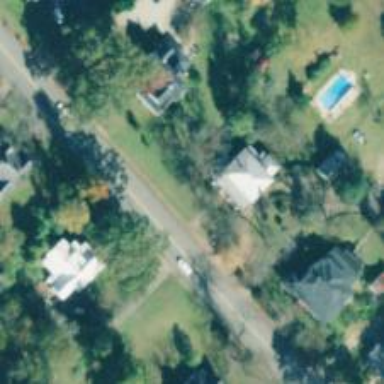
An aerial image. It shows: Driveway leading to service road.